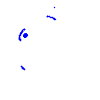
Particle: pion